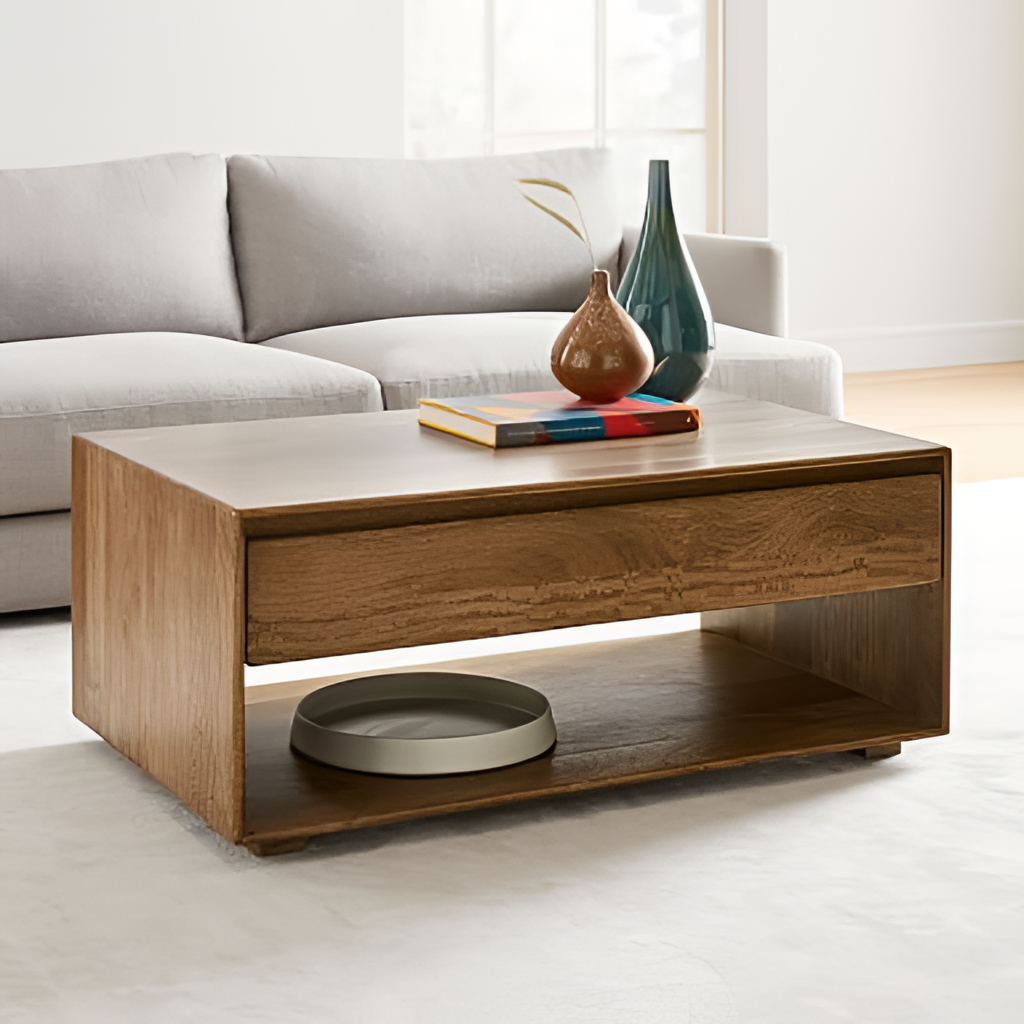
wood coffee table, living room, beige carpet flooring, with plush pattern, paint wallpaper, with solid pattern, contemporary